Field crop: tomato
Growth stage: 2
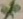
Species: solanum